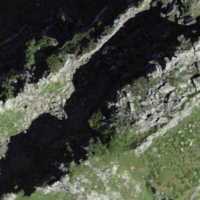
EUNIS habitat code: 48
Species observed at this site:
Silene acaulis